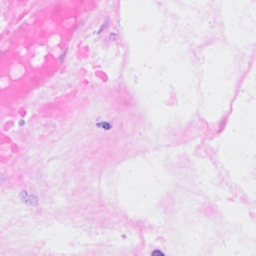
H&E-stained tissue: Breast